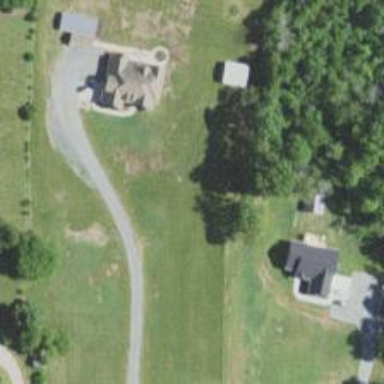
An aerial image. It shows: Driveway leading to service road.